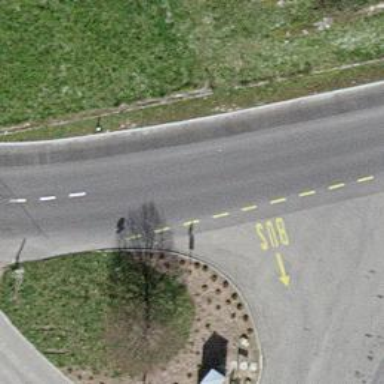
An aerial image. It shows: Bus stop equipped with public transport stop position.